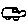
Label: car